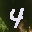
Label: 4